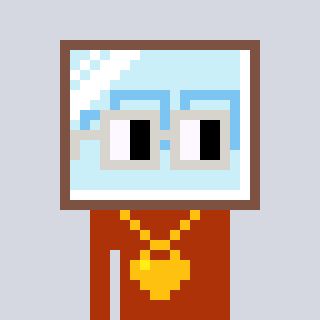
a pixel art character with square light gray glasses, a mirror-shaped head and a hotbrown-colored body on a cool background